Question: I am trying to plot points in a plot where each dot is represented by a number. However, it seems that the points can only be one character long, as you can see in the plot produced by the code below:
'''
set.seed(1); plot(rnorm(15), pch=paste(1:15))
'''

I wonder if there is any workaround for this. Thanks.
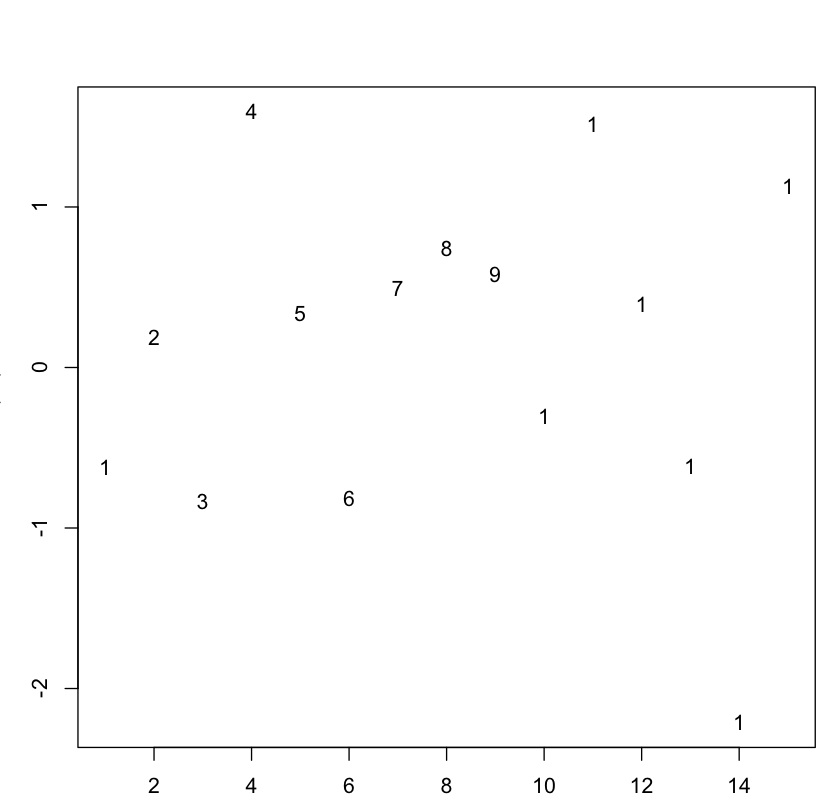
Answer: '''
set.seed(1); plot(rnorm(15), pch=paste(1:15),type='n')
text(x=1:15,y=rnorm(15),label=round(rnorm(15),2))
'''

another grid option using 'lattice' for example:
'''
dat <- data.frame(x=1:15,y=rnorm(15))
xyplot(y~x,data=dat,
panel=function(x,y,...){
panel.xyplot(x,y,...)
panel.text(x,y,label=round(rnorm(15),2),adj=2,col='red')})
'''